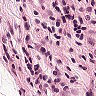
Metastatic tissue present: yes